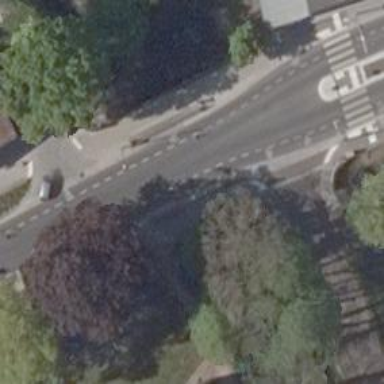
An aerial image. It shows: Primary highway with asphalt surface. It has sidewalks on both sides and cycle track.